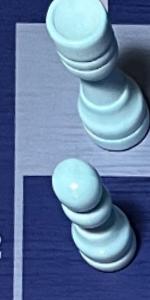
Label: Pawn_White